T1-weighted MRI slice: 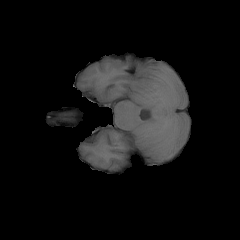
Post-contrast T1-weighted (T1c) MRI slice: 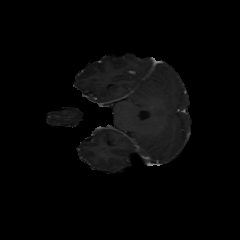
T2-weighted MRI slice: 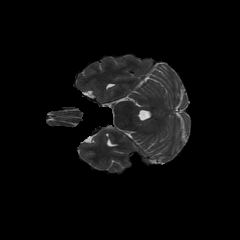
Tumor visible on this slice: no